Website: bh-photo
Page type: gifting
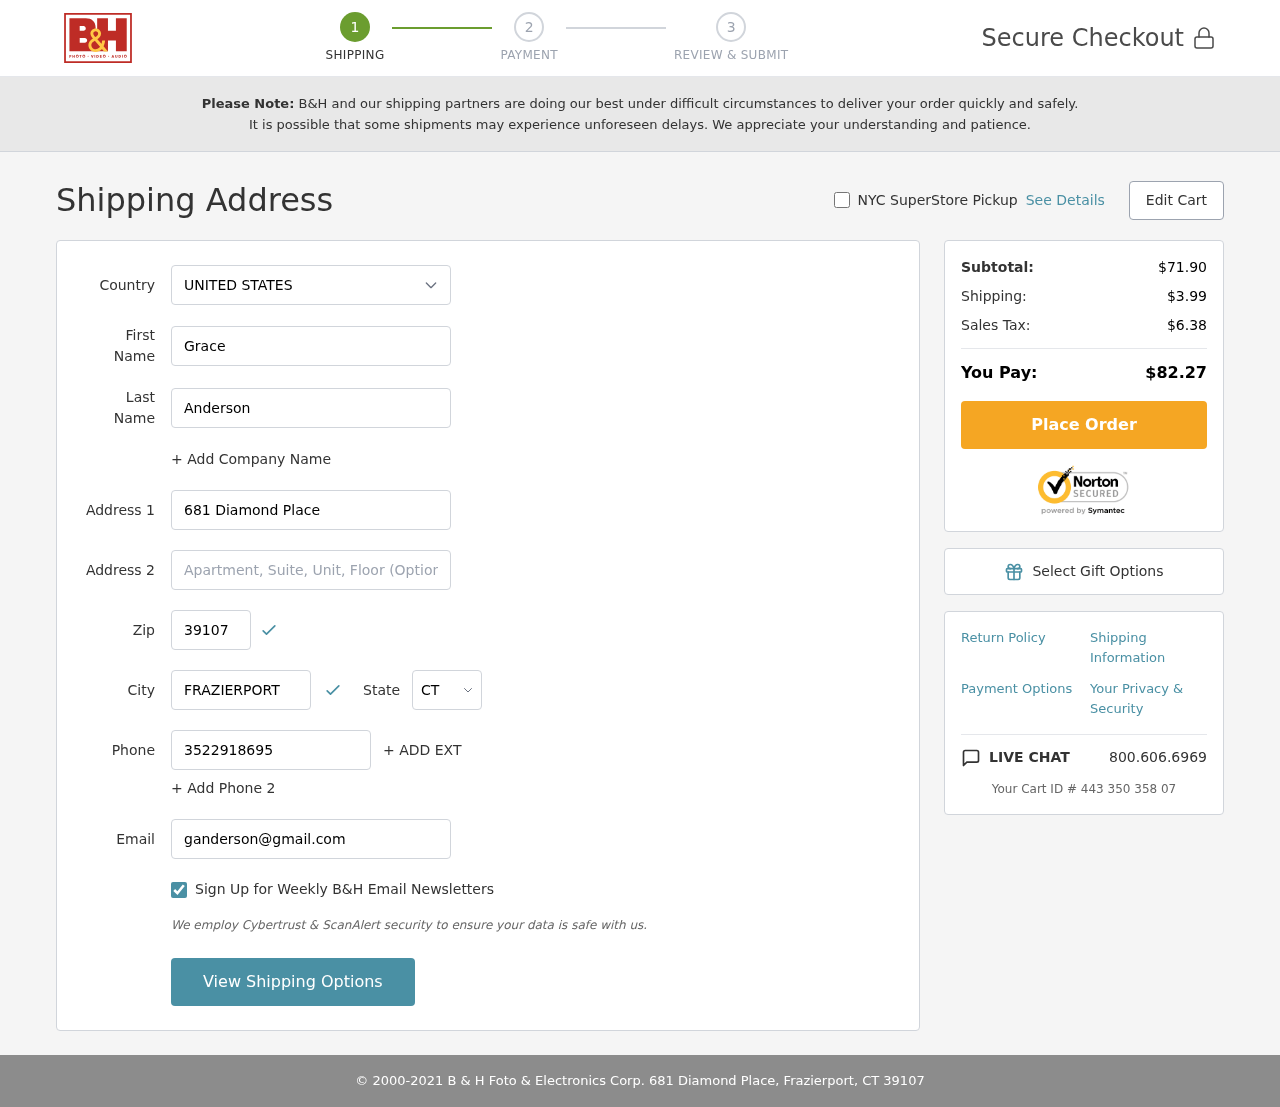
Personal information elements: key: PII_CITY
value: Frazierport
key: PII_COUNTRY
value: United States
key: PII_EMAIL
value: ganderson@gmail.com
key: PII_FIRSTNAME
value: Grace
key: PII_LASTNAME
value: Anderson
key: PII_PHONE
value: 3522918695
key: PII_POSTCODE
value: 39107
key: PII_STATE_ABBR
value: CT
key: PII_STREET
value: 681 Diamond Place
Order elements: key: ORDER_SUBTOTAL
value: $71.90
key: ORDER_SHIPPING_COST
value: $3.99
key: ORDER_TAX
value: $6.38
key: ORDER_TOTAL
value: $82.27
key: ORDER_ID
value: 443 350 358 07